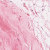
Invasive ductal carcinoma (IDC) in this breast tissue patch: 0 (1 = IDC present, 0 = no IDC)